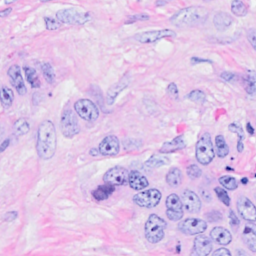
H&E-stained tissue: Breast